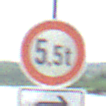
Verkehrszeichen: TatsaechlicheMasse
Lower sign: RichtungsangabeDurchPfeile5
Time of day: Midday
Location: Roofed (Beach)
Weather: Overcast
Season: NotSpecified
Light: Natural